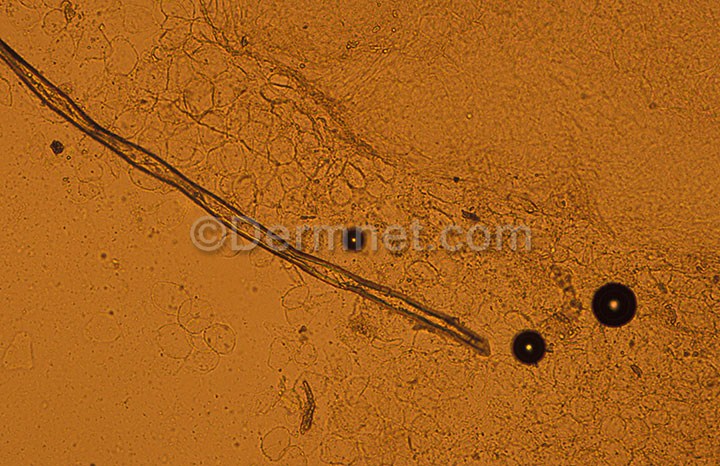
Disease: Tinea Ringworm Candidiasis and other Fungal Infections